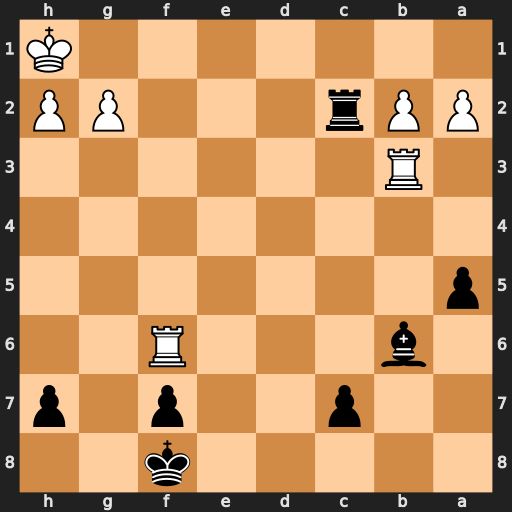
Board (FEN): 5k2/2p2p1p/1b3R2/p7/8/1R6/PPr3PP/7K
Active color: b
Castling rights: -
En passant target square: -
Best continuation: Rc1+ Rf1 Rxf1#